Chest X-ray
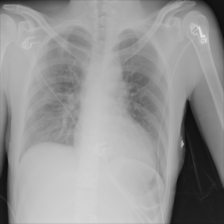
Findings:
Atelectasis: negative
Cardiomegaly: negative
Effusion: negative
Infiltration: negative
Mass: negative
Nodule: negative
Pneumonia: negative
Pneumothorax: negative
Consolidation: negative
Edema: negative
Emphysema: negative
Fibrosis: negative
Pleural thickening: negative
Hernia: negative